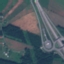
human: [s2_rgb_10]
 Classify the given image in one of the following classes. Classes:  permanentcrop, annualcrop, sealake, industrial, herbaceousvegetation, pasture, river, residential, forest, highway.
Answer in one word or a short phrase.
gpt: Highway